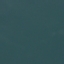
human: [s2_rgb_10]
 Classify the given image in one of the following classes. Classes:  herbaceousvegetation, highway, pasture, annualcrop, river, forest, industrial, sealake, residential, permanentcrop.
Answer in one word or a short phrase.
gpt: SeaLake